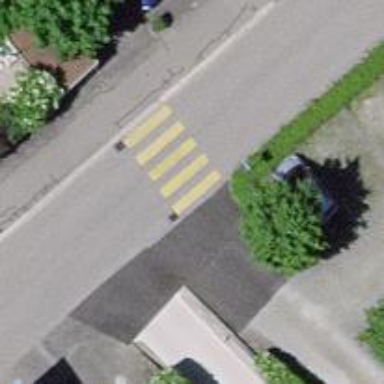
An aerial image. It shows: Marked crossing on the road with clear markings.